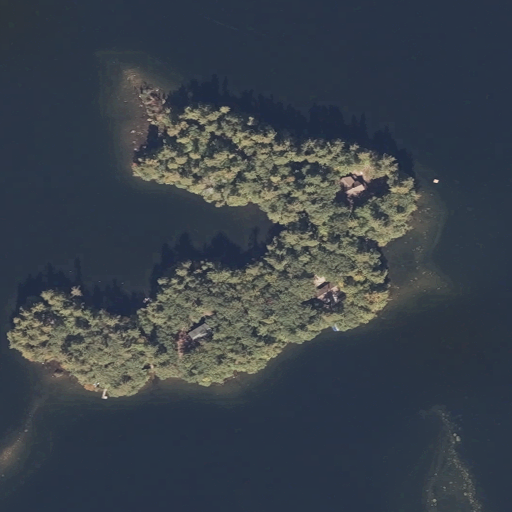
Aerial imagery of island in Maine named Birch Island containing open water, mixed forest, evergreen forest, woody wetlands, and open development